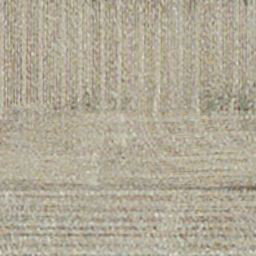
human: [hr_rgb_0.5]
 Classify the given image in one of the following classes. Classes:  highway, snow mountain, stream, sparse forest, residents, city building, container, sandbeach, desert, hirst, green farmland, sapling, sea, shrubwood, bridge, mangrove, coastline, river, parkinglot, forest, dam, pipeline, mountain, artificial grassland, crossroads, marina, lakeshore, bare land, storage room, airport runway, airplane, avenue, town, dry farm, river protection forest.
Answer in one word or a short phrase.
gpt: dry farm